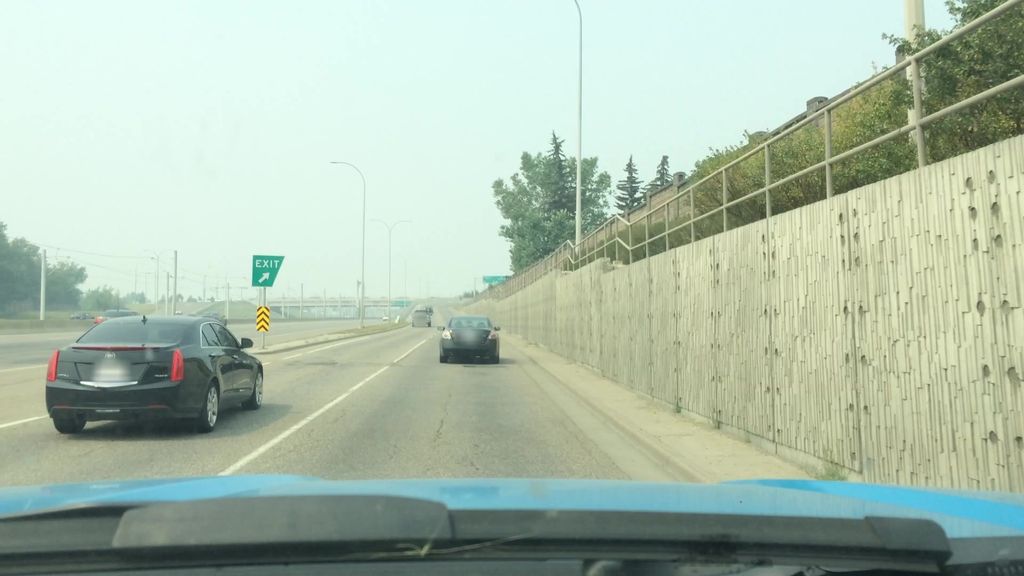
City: calgary